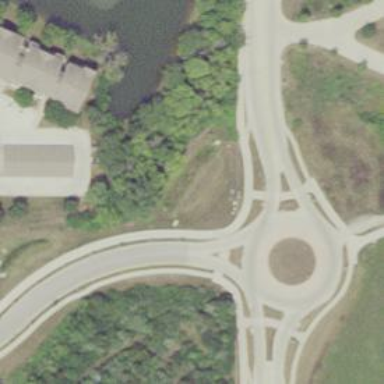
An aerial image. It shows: Tertiary road leading to roundabout.